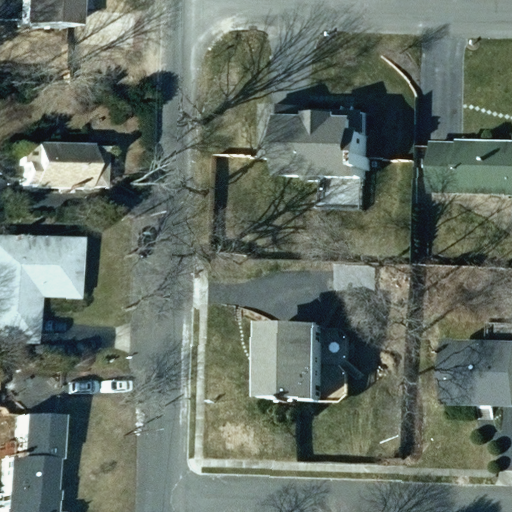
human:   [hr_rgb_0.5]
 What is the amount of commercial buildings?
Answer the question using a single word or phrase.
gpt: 0

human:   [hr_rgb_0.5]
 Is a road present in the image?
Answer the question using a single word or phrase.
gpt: yes

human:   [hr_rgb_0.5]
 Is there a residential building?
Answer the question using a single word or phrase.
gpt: yes

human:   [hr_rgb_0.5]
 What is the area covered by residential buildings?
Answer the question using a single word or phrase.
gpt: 1162m2

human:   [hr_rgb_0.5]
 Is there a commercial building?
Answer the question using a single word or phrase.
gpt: no

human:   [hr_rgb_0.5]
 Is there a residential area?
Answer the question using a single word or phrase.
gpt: yes

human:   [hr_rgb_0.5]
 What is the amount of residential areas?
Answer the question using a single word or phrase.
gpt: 1

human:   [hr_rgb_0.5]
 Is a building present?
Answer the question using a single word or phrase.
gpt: yes

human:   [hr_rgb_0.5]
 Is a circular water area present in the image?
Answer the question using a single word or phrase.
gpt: no

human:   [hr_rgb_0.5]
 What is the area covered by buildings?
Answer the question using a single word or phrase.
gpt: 1162m2

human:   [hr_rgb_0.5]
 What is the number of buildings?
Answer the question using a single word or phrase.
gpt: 8

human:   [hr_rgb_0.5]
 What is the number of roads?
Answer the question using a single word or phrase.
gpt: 3

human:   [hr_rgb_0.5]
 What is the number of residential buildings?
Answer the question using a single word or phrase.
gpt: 8

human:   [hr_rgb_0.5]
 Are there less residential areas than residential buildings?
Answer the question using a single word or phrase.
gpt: yes

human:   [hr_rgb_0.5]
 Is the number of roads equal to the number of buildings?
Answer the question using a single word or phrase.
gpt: no

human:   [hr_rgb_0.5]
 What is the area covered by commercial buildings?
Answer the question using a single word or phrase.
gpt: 0m2

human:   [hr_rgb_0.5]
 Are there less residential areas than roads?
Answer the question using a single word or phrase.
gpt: yes

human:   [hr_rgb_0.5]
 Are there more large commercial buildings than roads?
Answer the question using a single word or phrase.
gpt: no

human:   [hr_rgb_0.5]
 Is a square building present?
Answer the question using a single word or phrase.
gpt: no

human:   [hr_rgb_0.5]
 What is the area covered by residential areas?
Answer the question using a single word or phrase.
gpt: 10637m2

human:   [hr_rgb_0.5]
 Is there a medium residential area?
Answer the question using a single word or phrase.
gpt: no

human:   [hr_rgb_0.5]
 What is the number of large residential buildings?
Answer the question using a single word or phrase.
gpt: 0

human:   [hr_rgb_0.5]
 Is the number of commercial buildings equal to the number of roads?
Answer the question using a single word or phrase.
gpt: no

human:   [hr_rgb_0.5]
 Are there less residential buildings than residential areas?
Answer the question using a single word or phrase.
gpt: no

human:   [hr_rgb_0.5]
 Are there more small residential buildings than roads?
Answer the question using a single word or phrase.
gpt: no

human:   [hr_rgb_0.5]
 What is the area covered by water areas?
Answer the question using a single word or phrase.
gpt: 0m2

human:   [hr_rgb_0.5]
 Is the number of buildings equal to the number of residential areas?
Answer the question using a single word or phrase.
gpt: no

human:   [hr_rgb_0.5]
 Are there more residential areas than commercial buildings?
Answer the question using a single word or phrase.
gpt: yes

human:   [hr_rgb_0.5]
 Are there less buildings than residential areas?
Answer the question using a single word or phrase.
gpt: no

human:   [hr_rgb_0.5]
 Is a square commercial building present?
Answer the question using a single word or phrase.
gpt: no

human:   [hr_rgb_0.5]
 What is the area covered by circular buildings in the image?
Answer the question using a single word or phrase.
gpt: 0m2

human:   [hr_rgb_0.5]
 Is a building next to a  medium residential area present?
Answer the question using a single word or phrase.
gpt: no

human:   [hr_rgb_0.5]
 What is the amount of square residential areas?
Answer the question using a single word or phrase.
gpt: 0

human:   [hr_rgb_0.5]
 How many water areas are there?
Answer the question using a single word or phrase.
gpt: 0

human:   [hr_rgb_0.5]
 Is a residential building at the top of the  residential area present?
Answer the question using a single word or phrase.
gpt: yes

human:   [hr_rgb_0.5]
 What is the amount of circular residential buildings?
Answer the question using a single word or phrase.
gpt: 0

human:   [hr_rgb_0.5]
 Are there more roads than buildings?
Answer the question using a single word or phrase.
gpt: no

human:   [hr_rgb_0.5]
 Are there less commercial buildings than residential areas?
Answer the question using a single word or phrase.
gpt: yes

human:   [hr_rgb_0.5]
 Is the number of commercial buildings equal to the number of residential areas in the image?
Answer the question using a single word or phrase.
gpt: no

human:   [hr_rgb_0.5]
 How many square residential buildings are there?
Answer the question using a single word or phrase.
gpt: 0

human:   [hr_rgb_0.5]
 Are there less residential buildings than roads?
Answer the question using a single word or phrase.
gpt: no

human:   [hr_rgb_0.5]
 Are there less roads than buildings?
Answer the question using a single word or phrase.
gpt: yes

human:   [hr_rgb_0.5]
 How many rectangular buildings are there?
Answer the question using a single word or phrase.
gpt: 3

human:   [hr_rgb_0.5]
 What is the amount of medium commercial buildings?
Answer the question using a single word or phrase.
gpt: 0

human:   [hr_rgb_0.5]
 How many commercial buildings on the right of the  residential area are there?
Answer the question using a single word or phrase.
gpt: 0

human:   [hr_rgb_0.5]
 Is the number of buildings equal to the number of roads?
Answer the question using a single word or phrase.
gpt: no

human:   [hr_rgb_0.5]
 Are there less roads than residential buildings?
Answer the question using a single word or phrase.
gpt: yes

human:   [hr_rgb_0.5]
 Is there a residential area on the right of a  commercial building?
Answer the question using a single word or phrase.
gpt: no

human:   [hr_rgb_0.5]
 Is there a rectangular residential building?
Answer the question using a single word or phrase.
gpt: yes

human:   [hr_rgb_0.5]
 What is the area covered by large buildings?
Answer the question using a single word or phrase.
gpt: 0m2

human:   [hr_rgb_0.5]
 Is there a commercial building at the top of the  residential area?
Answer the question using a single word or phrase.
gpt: no

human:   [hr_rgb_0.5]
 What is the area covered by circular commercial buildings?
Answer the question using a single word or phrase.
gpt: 0m2

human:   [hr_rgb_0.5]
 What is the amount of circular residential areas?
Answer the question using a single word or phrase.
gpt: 0

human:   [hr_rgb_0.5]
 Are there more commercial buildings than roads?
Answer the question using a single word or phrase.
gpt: no

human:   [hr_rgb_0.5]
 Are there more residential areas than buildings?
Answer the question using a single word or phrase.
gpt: no

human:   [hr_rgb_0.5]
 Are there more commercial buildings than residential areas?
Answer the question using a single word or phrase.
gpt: no

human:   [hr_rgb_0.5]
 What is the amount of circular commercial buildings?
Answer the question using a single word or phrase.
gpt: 0

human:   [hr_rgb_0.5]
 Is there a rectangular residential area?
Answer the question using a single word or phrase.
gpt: yes

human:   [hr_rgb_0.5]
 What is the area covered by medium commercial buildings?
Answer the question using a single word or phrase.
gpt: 0m2

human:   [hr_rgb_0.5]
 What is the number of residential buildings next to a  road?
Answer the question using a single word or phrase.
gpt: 8

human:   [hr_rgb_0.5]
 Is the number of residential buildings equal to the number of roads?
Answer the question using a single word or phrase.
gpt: no

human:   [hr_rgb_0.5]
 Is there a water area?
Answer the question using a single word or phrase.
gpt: no

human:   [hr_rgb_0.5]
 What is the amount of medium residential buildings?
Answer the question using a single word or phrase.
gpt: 6

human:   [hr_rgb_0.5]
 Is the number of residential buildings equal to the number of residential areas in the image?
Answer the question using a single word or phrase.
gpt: no